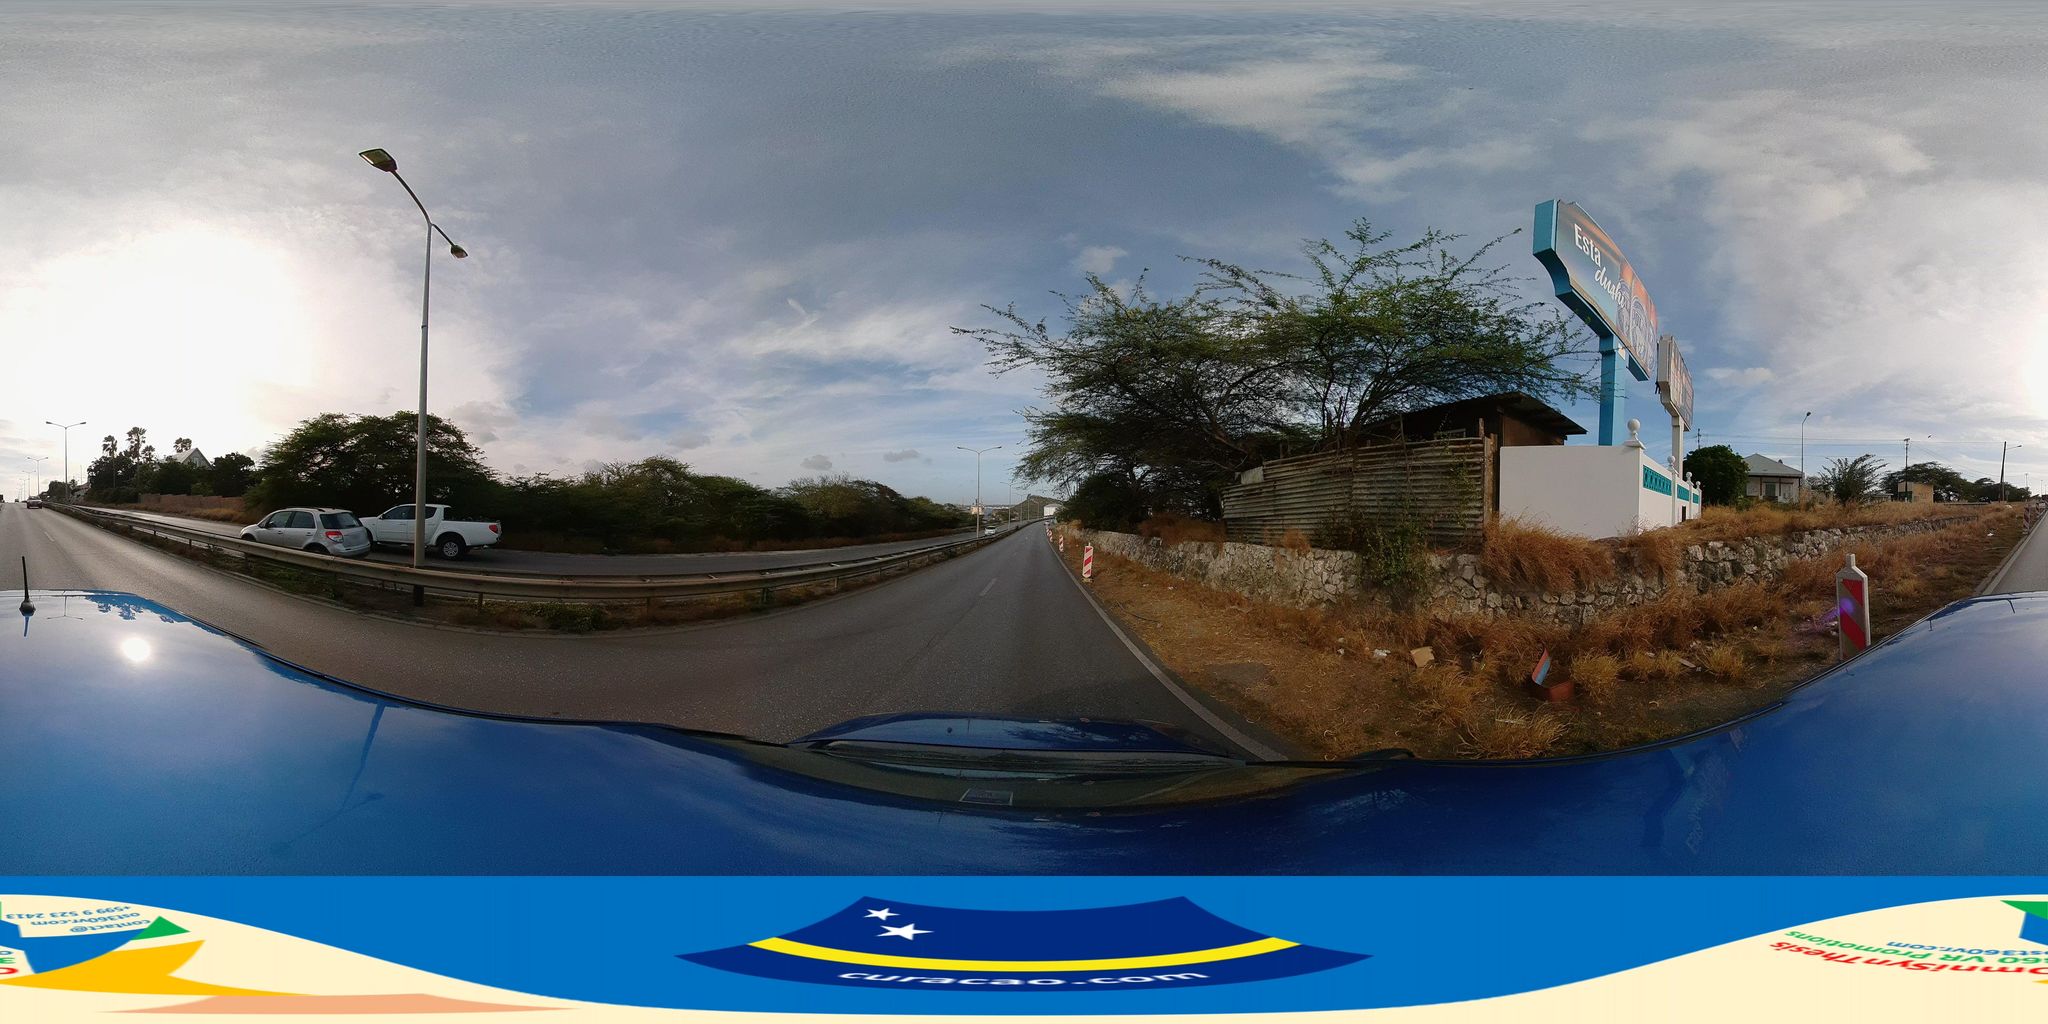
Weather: clear
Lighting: day
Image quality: slightly poor
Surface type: cycling surface
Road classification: trunk
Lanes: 2
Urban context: suburban or peri-urban
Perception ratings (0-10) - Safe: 3.61, Lively: 4.08, Beautiful: 3.33, Boring: 1.11, Depressing: 9.54, Wealthy: 4.97